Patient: sex F, age 58
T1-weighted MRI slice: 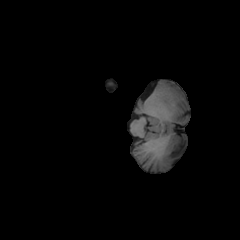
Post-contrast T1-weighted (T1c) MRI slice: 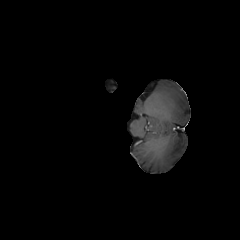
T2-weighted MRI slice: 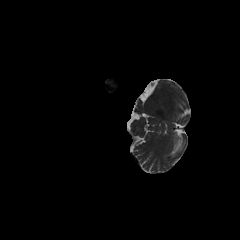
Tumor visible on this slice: no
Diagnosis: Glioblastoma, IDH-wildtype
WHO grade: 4